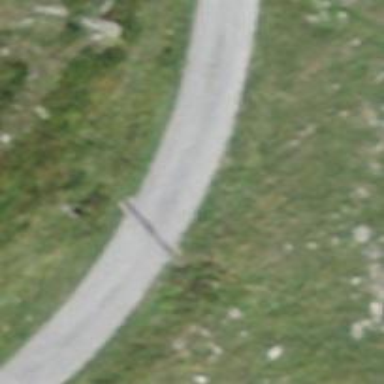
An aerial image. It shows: Paved track road with grade1 track type.